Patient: sex M, age 58
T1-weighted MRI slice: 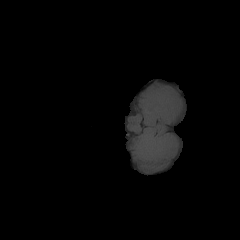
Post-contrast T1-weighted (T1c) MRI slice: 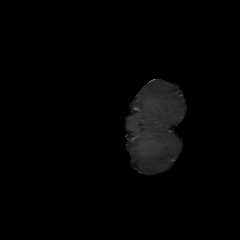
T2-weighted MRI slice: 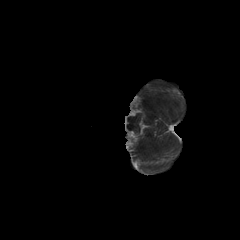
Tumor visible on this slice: no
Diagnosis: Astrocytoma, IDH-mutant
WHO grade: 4